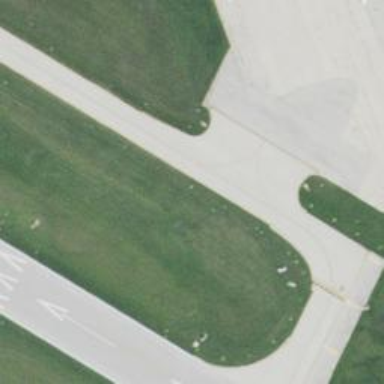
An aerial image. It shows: Image of taxiway at airport.